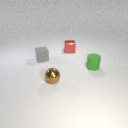
small red metal cube behind small brown metal sphere